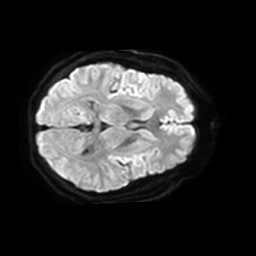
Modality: TRACE
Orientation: axial
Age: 53
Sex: female
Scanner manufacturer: philips
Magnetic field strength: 3 T
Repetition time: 3.758 s
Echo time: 0.05944 s